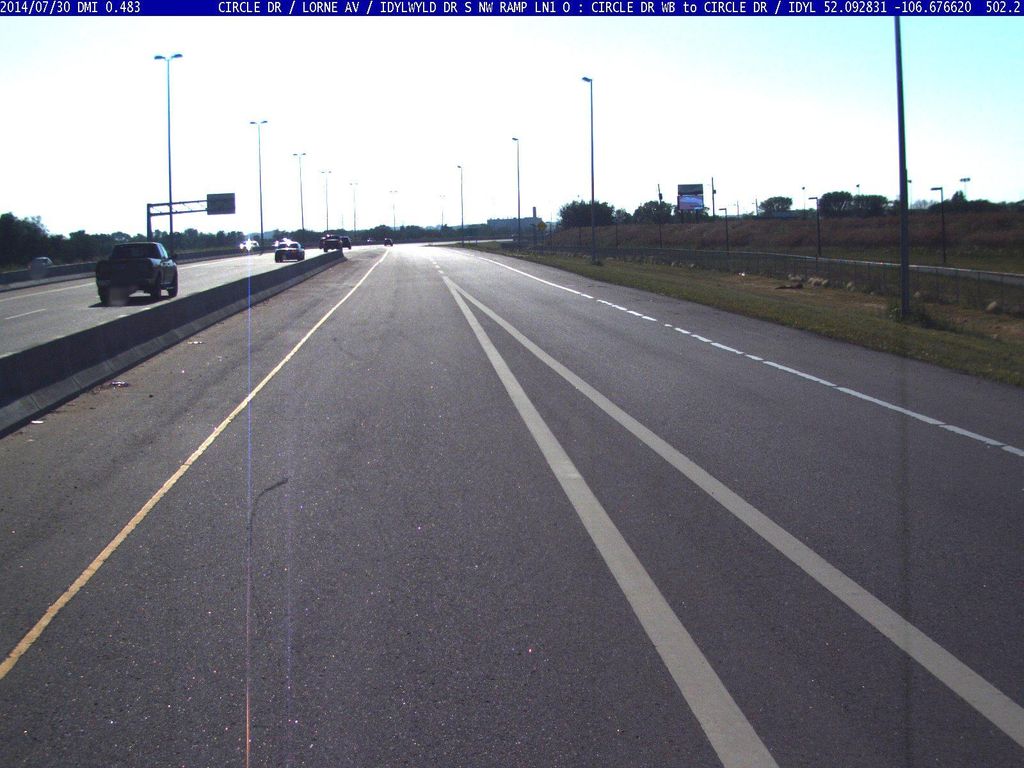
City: saskatoon